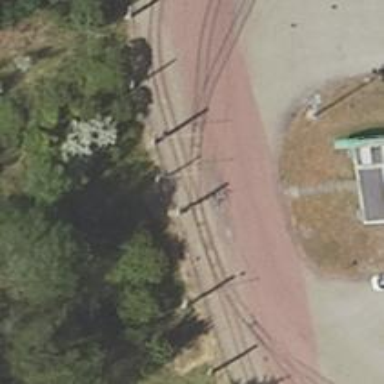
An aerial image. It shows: Railway switch with the turnout pointing to the right.